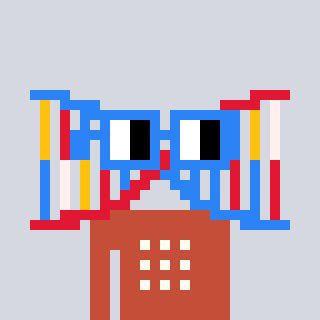
a pixel art character with square blue glasses, a dna-shaped head and a rust-colored body on a cool background